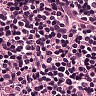
Metastatic tissue present: no